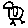
Label: bird